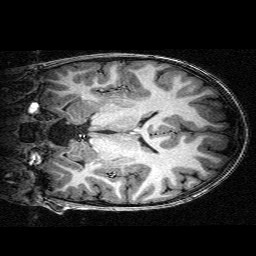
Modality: T1w
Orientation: coronal
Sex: male
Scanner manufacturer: siemens
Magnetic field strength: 3 T
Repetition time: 2.3 s
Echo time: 0.00336 s